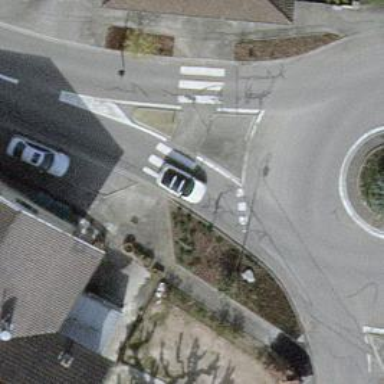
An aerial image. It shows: Uncontrolled zebra crossing with pedestrian island.